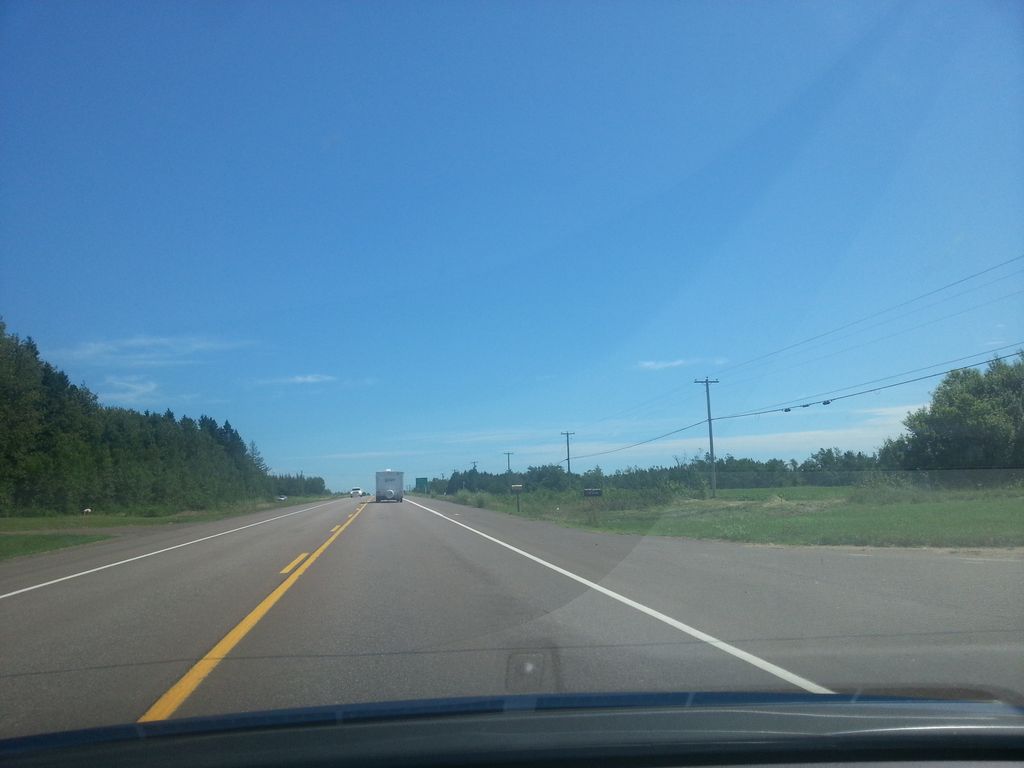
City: charlottetown